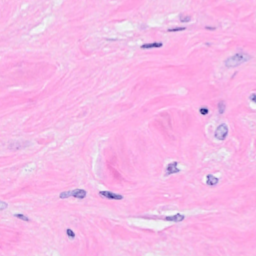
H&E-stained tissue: Breast